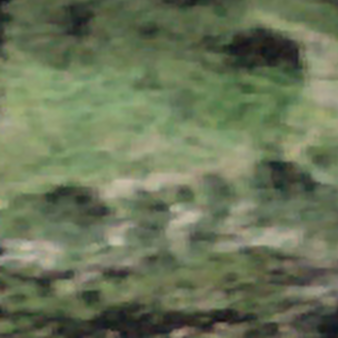
Label: other